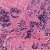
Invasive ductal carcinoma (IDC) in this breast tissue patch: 1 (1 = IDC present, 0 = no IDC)